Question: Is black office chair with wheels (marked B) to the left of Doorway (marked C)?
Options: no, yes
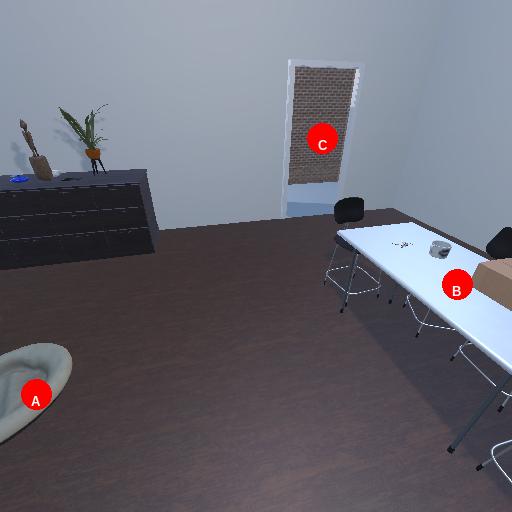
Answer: no